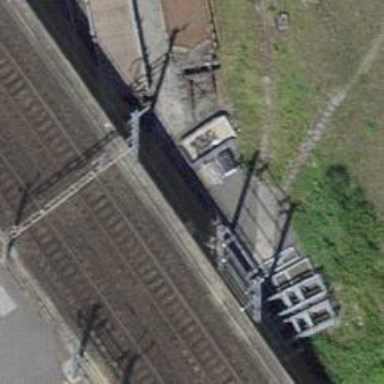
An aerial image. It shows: Railway buffer stop.